Question: I currently have two navigational links (arrows), but they tend to push other elements on the same height (a textarea in this case) away. The picture below illustrates the problem:

How do I make it so that the arrows won't interfere with, but exist on the same height as the textarea?
I'm left clueless, help is much appreciated :-).
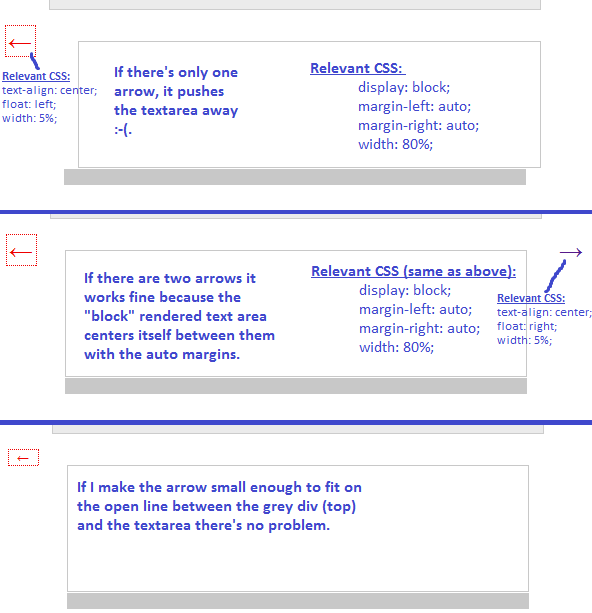
Answer: use position:absolute on the arrows and position:relative on the container that they sit in. This way the arrows are effectively on another layer and will not affect other elements with their attributes (width, height). the position relative on the container is so you can set your positioning values relative to the container. use top:0 and left:0 for the left one and top:0 right:0 for the right one. Should be good to go!